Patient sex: F
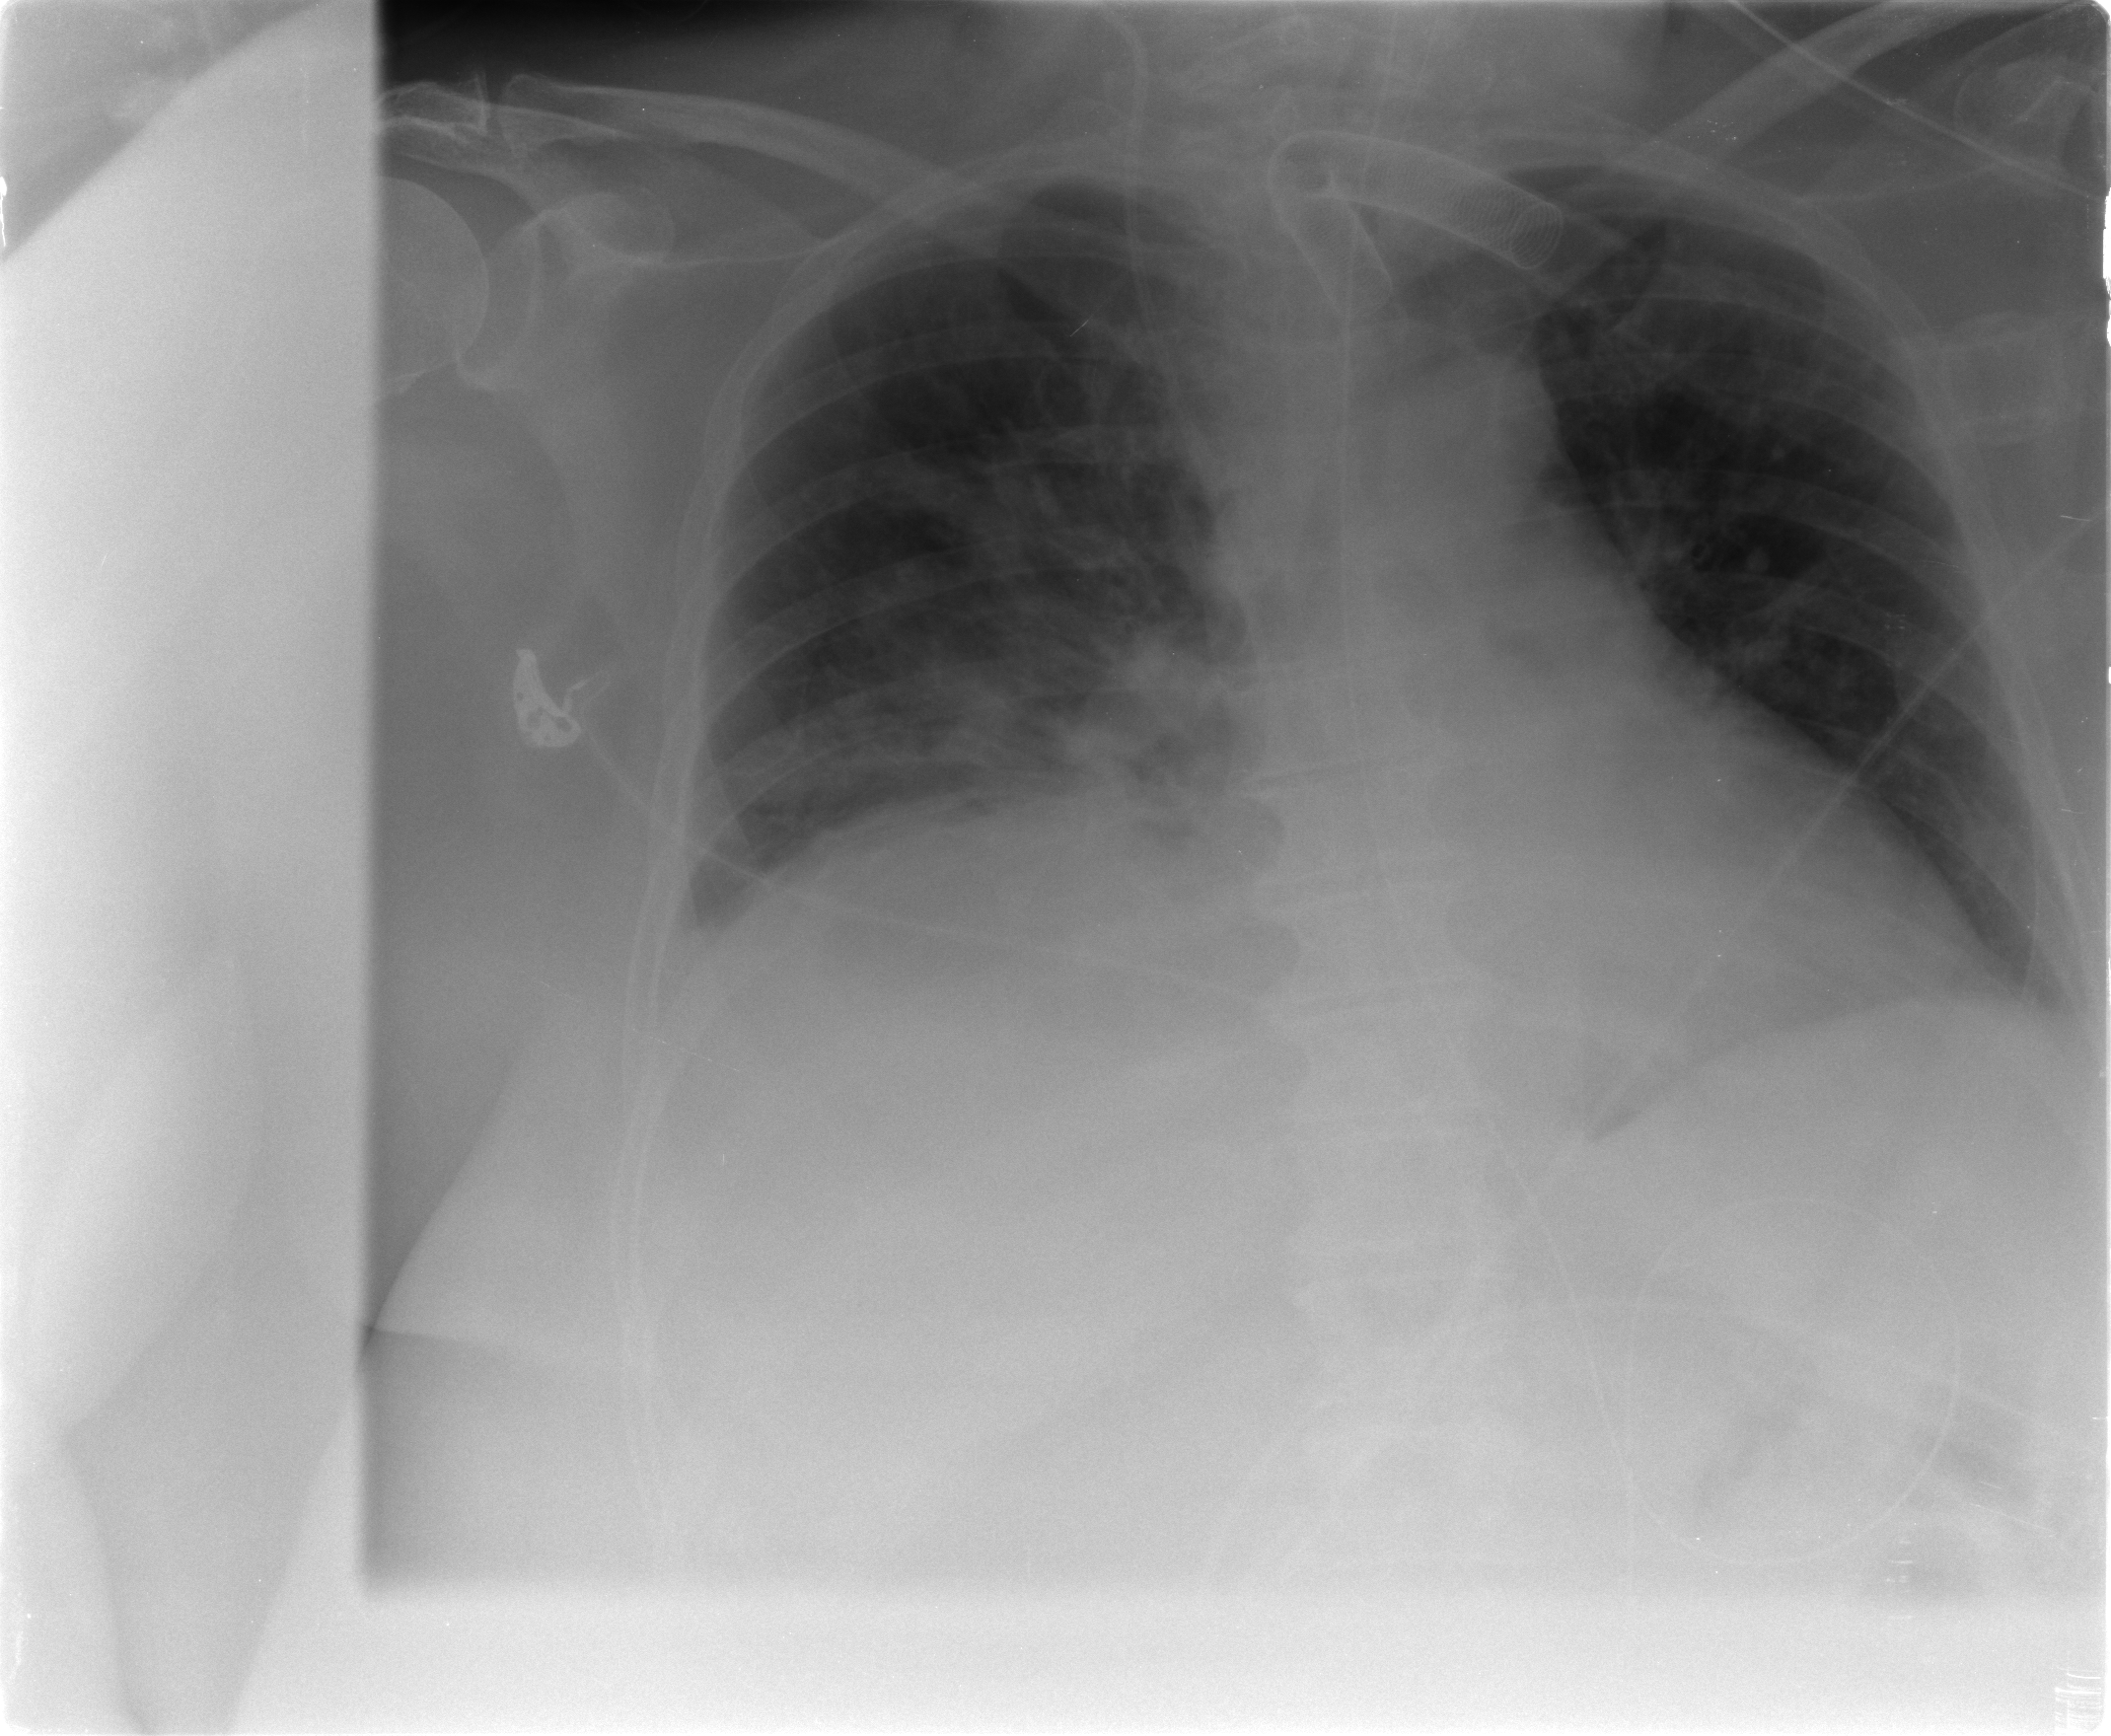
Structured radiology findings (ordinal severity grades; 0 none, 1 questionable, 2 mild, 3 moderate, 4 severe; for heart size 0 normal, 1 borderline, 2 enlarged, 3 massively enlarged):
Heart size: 0
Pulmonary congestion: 2
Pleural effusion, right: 1
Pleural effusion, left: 1
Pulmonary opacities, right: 2
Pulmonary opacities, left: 0
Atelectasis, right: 2
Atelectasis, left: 2